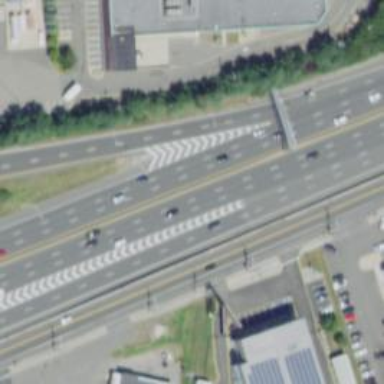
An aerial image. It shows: Expressway with asphalt surface classified as trunk highway.